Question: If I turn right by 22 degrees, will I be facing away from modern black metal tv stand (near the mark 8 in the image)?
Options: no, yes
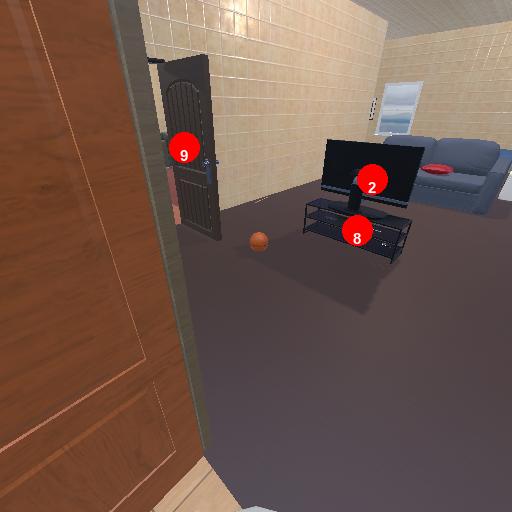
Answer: no